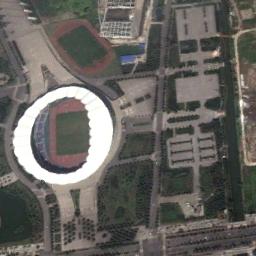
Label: stadium